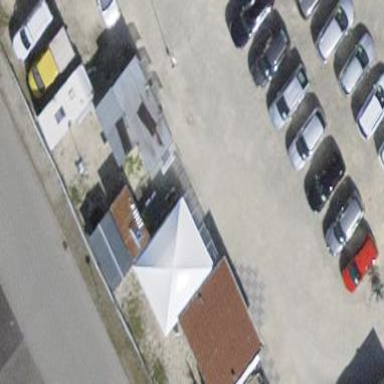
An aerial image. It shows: Industrial building housing car shop.